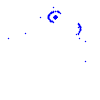
Particle: proton